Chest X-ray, PA view. Patient: 28 years old, sex M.
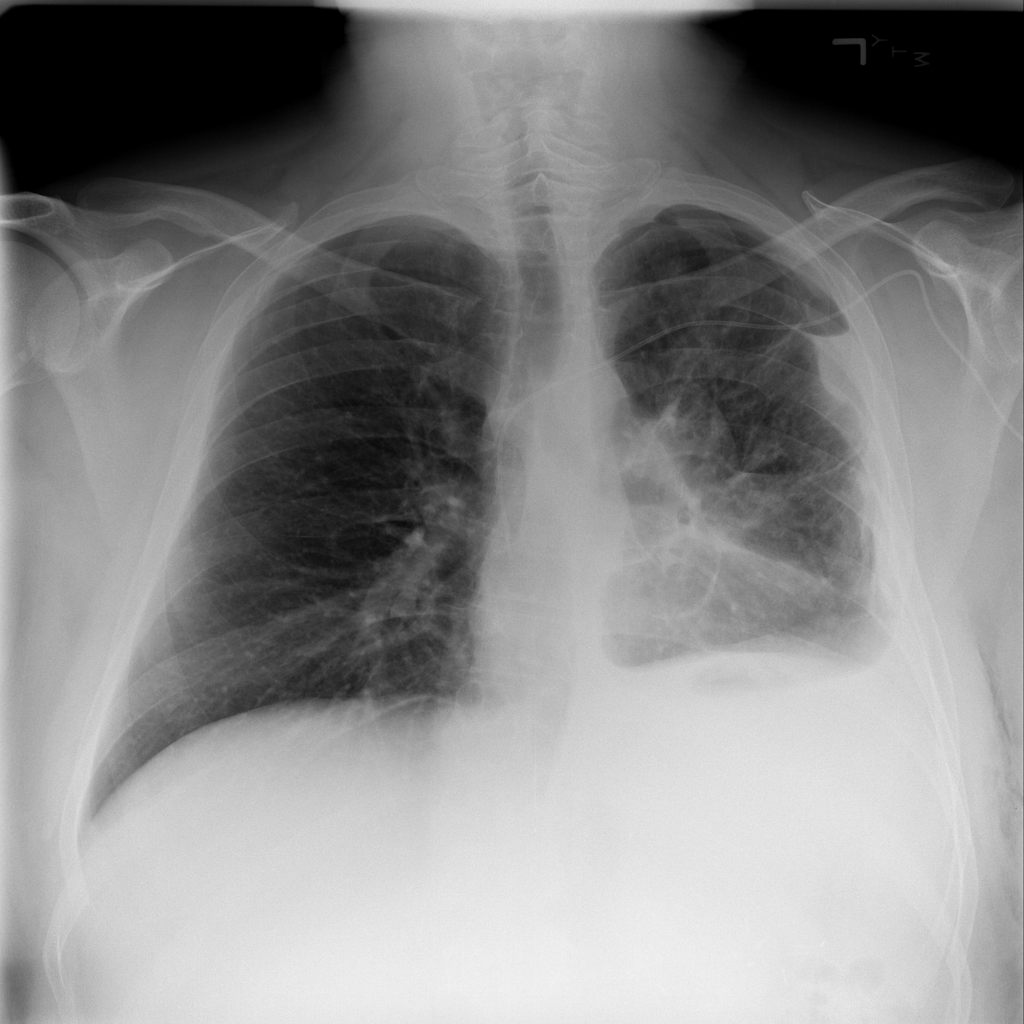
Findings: Effusion, Infiltration